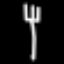
Label: fork